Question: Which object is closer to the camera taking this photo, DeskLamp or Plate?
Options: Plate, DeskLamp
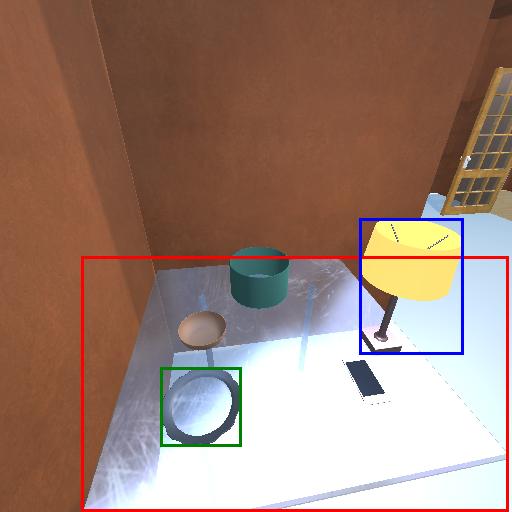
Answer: Plate